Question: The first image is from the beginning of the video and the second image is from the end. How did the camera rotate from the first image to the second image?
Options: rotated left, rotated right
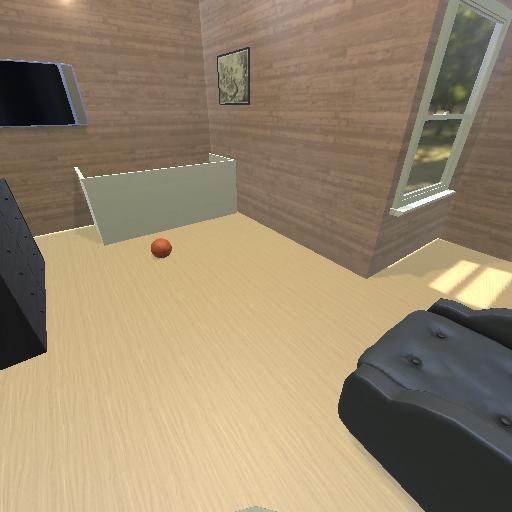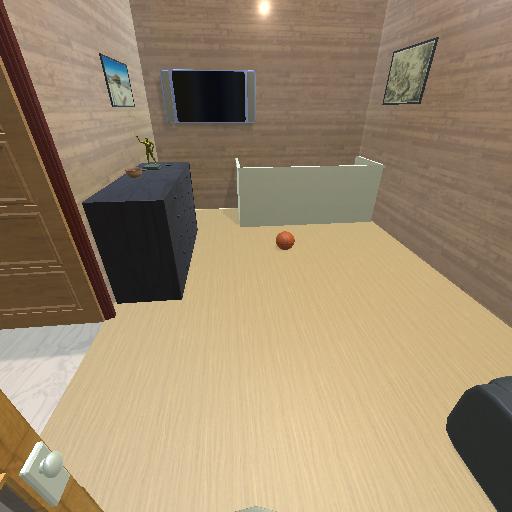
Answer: rotated left